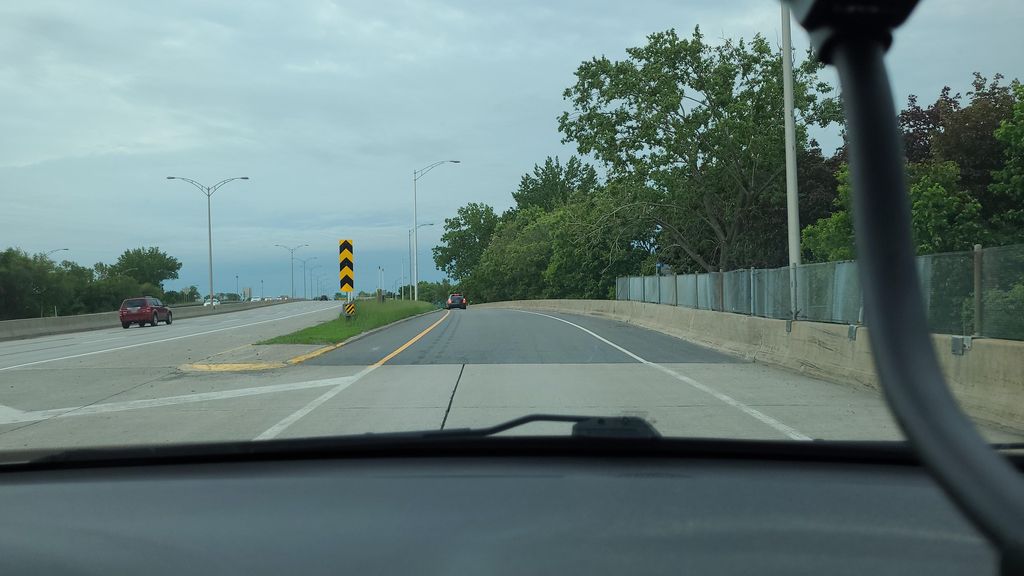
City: montreal